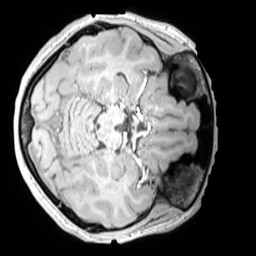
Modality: MP2RAGE
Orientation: axial
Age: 14
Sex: female
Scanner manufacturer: siemens
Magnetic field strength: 3 T
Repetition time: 4 s
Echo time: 0.00303 s